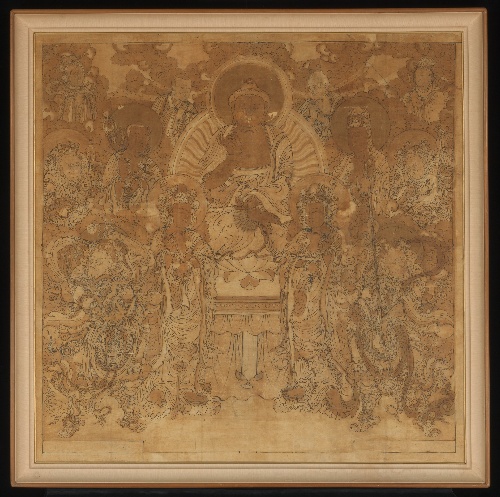
Title: 극락에서 설법하는 아미타불	조선|阿彌陀極樂會圖  朝鮮|Amitabha Buddha’s assembly in the Western Paradise
Artist: Unidentified artist
Artist bio: Korean, ca. 1775–1850
Date: late 18th–early 19th century
Object type: Drawing
Classification: Paintings
Medium: Ink and traces of color on paper
Culture: Korea
Period: Joseon dynasty (1392–1910)
Dimensions: Image: 59 1/2 x 59 1/2 in. (151.1 x 151.1 cm)
Department: Asian Art
Credit line: Louis V. Bell, Mary Trumbull Adams and Harris Brisbane Dick Funds, 2011
Accession year: 2011
Repository: Metropolitan Museum of Art, New York, NY
Tags: Buddhism|Avalokiteshvara|Buddha|Bodhisattvas